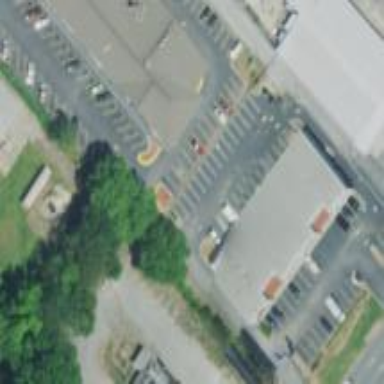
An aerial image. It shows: Retail building.